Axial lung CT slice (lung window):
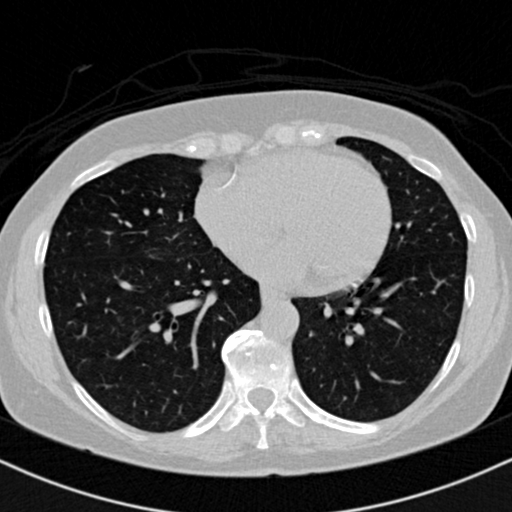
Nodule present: no